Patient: sex M, age 71
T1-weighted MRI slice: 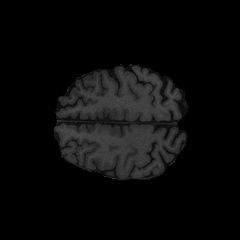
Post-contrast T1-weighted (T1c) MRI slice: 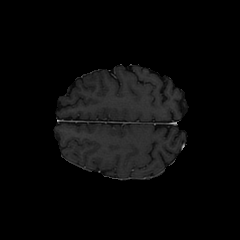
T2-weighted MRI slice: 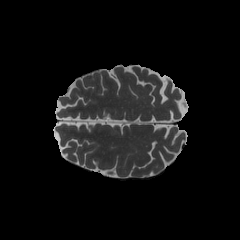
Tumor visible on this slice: no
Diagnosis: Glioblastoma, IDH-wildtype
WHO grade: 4